Question: might not be a direct programming language question, but...
Remember those old days computers in which you could a quarter or whatever coin and your computer would be enabled for a certain time? such as in the image...
Does anyone know a way how this can be connected to a tablet (ios or android, doesnt matter which) and track how much was chucked in?
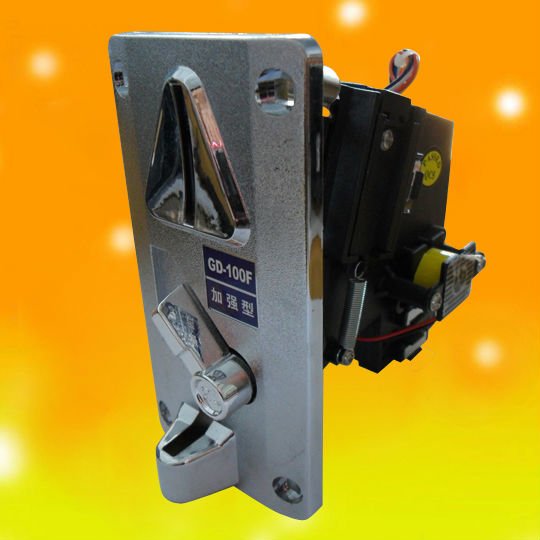
Answer: I don't know about a tablet, but you can do it with a Raspberry Pi. Every time a coin is inserted, it will trip a sensor and close a circuit. Since the Raspberry Pi has GPIO pins, you can catch that in any reasonable language you choose.
You could then put Android on the Raspberry Pi and probably end up a whole lot cheaper than a tablet would cost.
I would say this question is off-topic for being too broad, however.